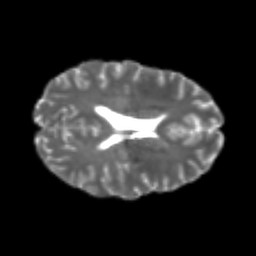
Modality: T2w
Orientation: axial
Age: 22
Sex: female
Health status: healthy
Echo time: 0.074 s